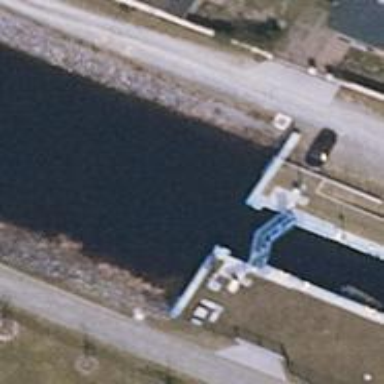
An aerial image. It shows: Lock gate on waterway.